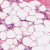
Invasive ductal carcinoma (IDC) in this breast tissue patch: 0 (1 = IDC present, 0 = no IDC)